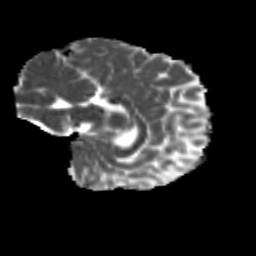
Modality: MD
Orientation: sagittal
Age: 10
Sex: female
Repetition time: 9.512 s
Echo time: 0.089 s